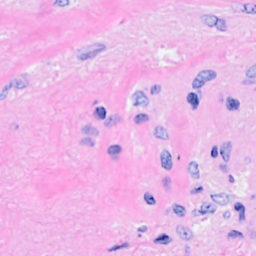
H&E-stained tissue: Breast